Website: apple-inc
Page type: customer-info-address
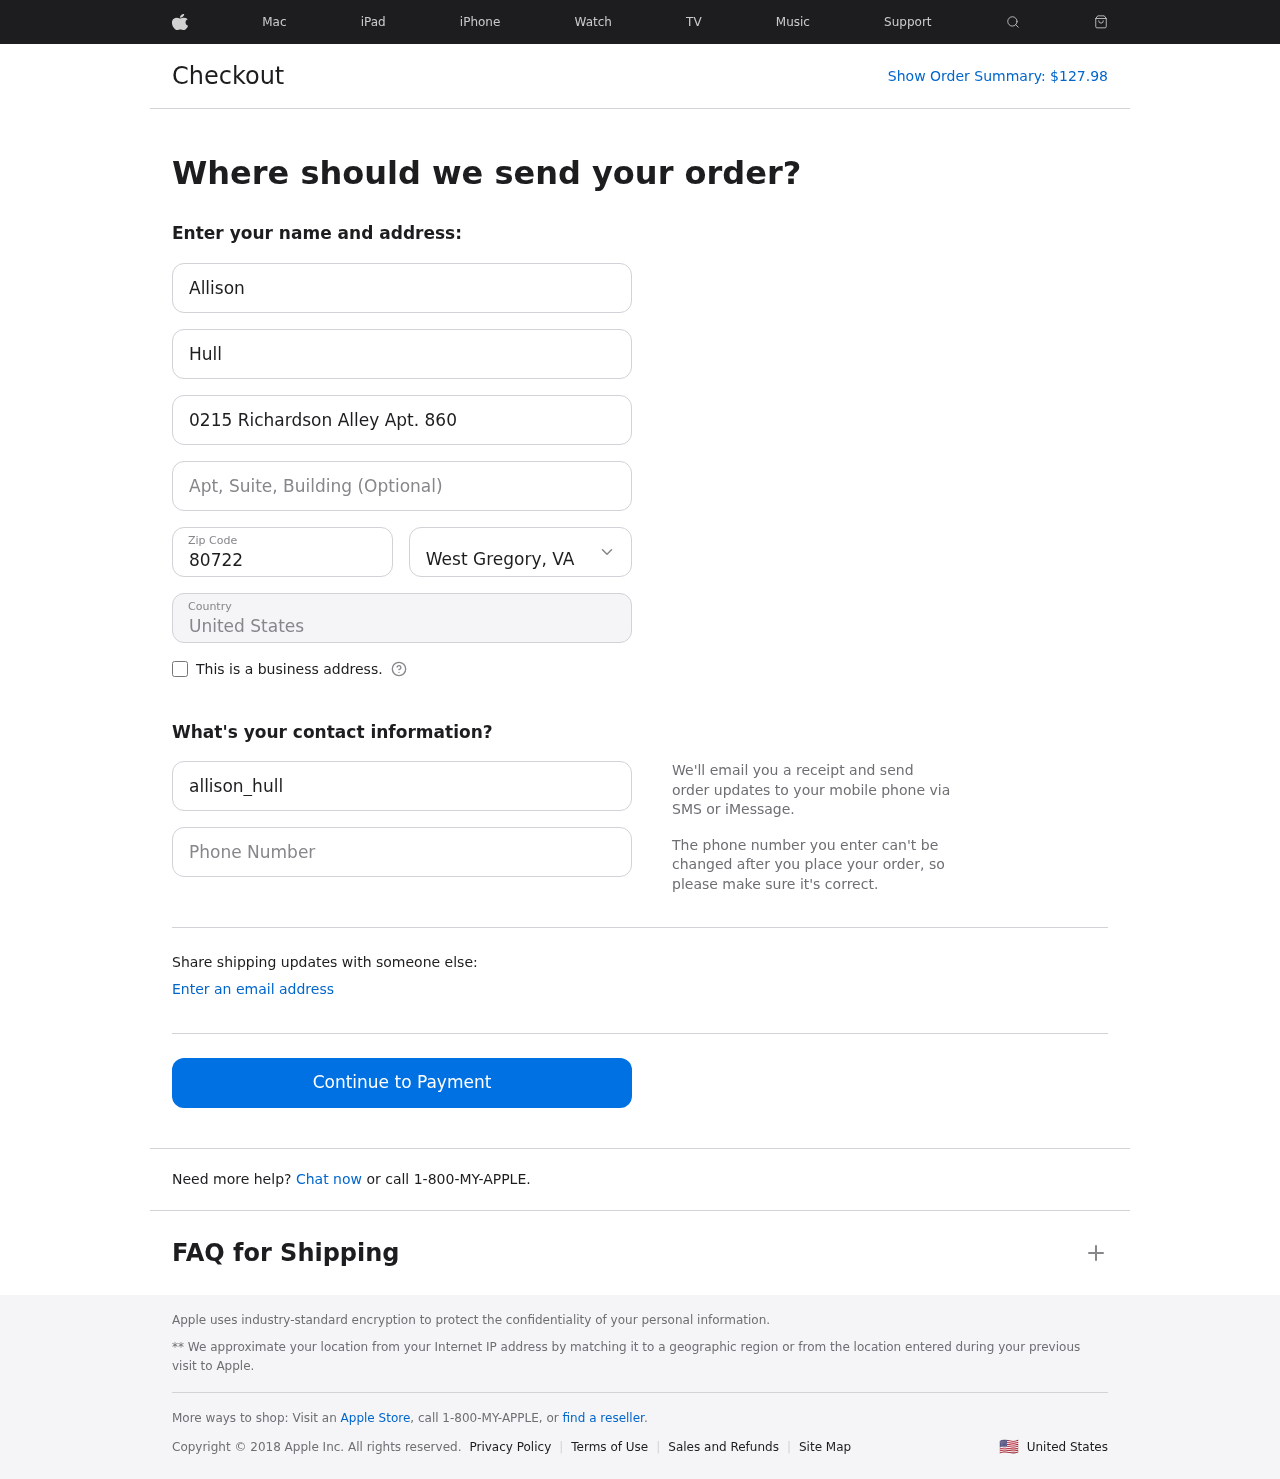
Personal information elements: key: PII_CITY_STATE
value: West Gregory, VA
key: PII_COUNTRY
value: United States
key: PII_EMAIL
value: allison_hull@yahoo.com
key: PII_FIRSTNAME
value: Allison
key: PII_LASTNAME
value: Hull
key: PII_PHONE
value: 2669974562
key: PII_POSTCODE
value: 80722
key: PII_STREET
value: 0215 Richardson Alley Apt. 860
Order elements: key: ORDER_TOTAL
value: $127.98